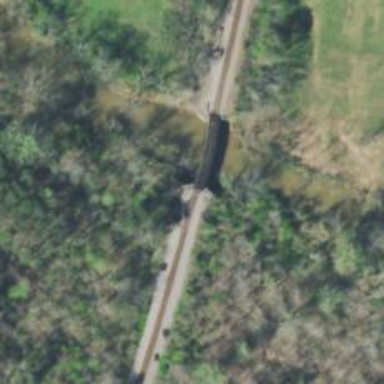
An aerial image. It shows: Railway bridge with milepost labeled as 00C.